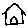
Label: house